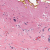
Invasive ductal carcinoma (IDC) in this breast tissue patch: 0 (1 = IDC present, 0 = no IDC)